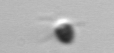
Label: Pyramimonas